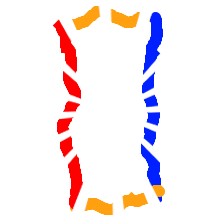
Shape: rectangle